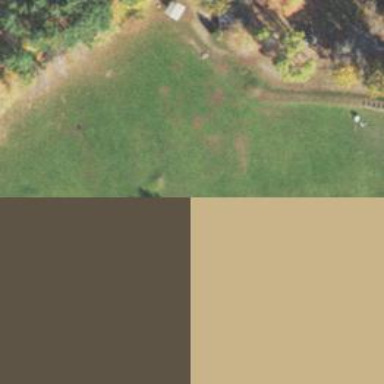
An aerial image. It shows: Golf driving range on pitch.